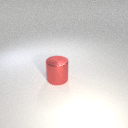
large red metal cylinder